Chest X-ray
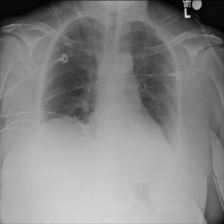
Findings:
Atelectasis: negative
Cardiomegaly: negative
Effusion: negative
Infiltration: negative
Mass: negative
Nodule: negative
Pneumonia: negative
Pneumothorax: negative
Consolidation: negative
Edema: negative
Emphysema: negative
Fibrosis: negative
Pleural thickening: negative
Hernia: negative